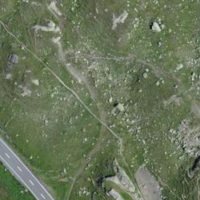
EUNIS habitat code: 31
Species observed at this site:
Primula hirsuta
Vaccinium vitis-idaea